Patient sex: F
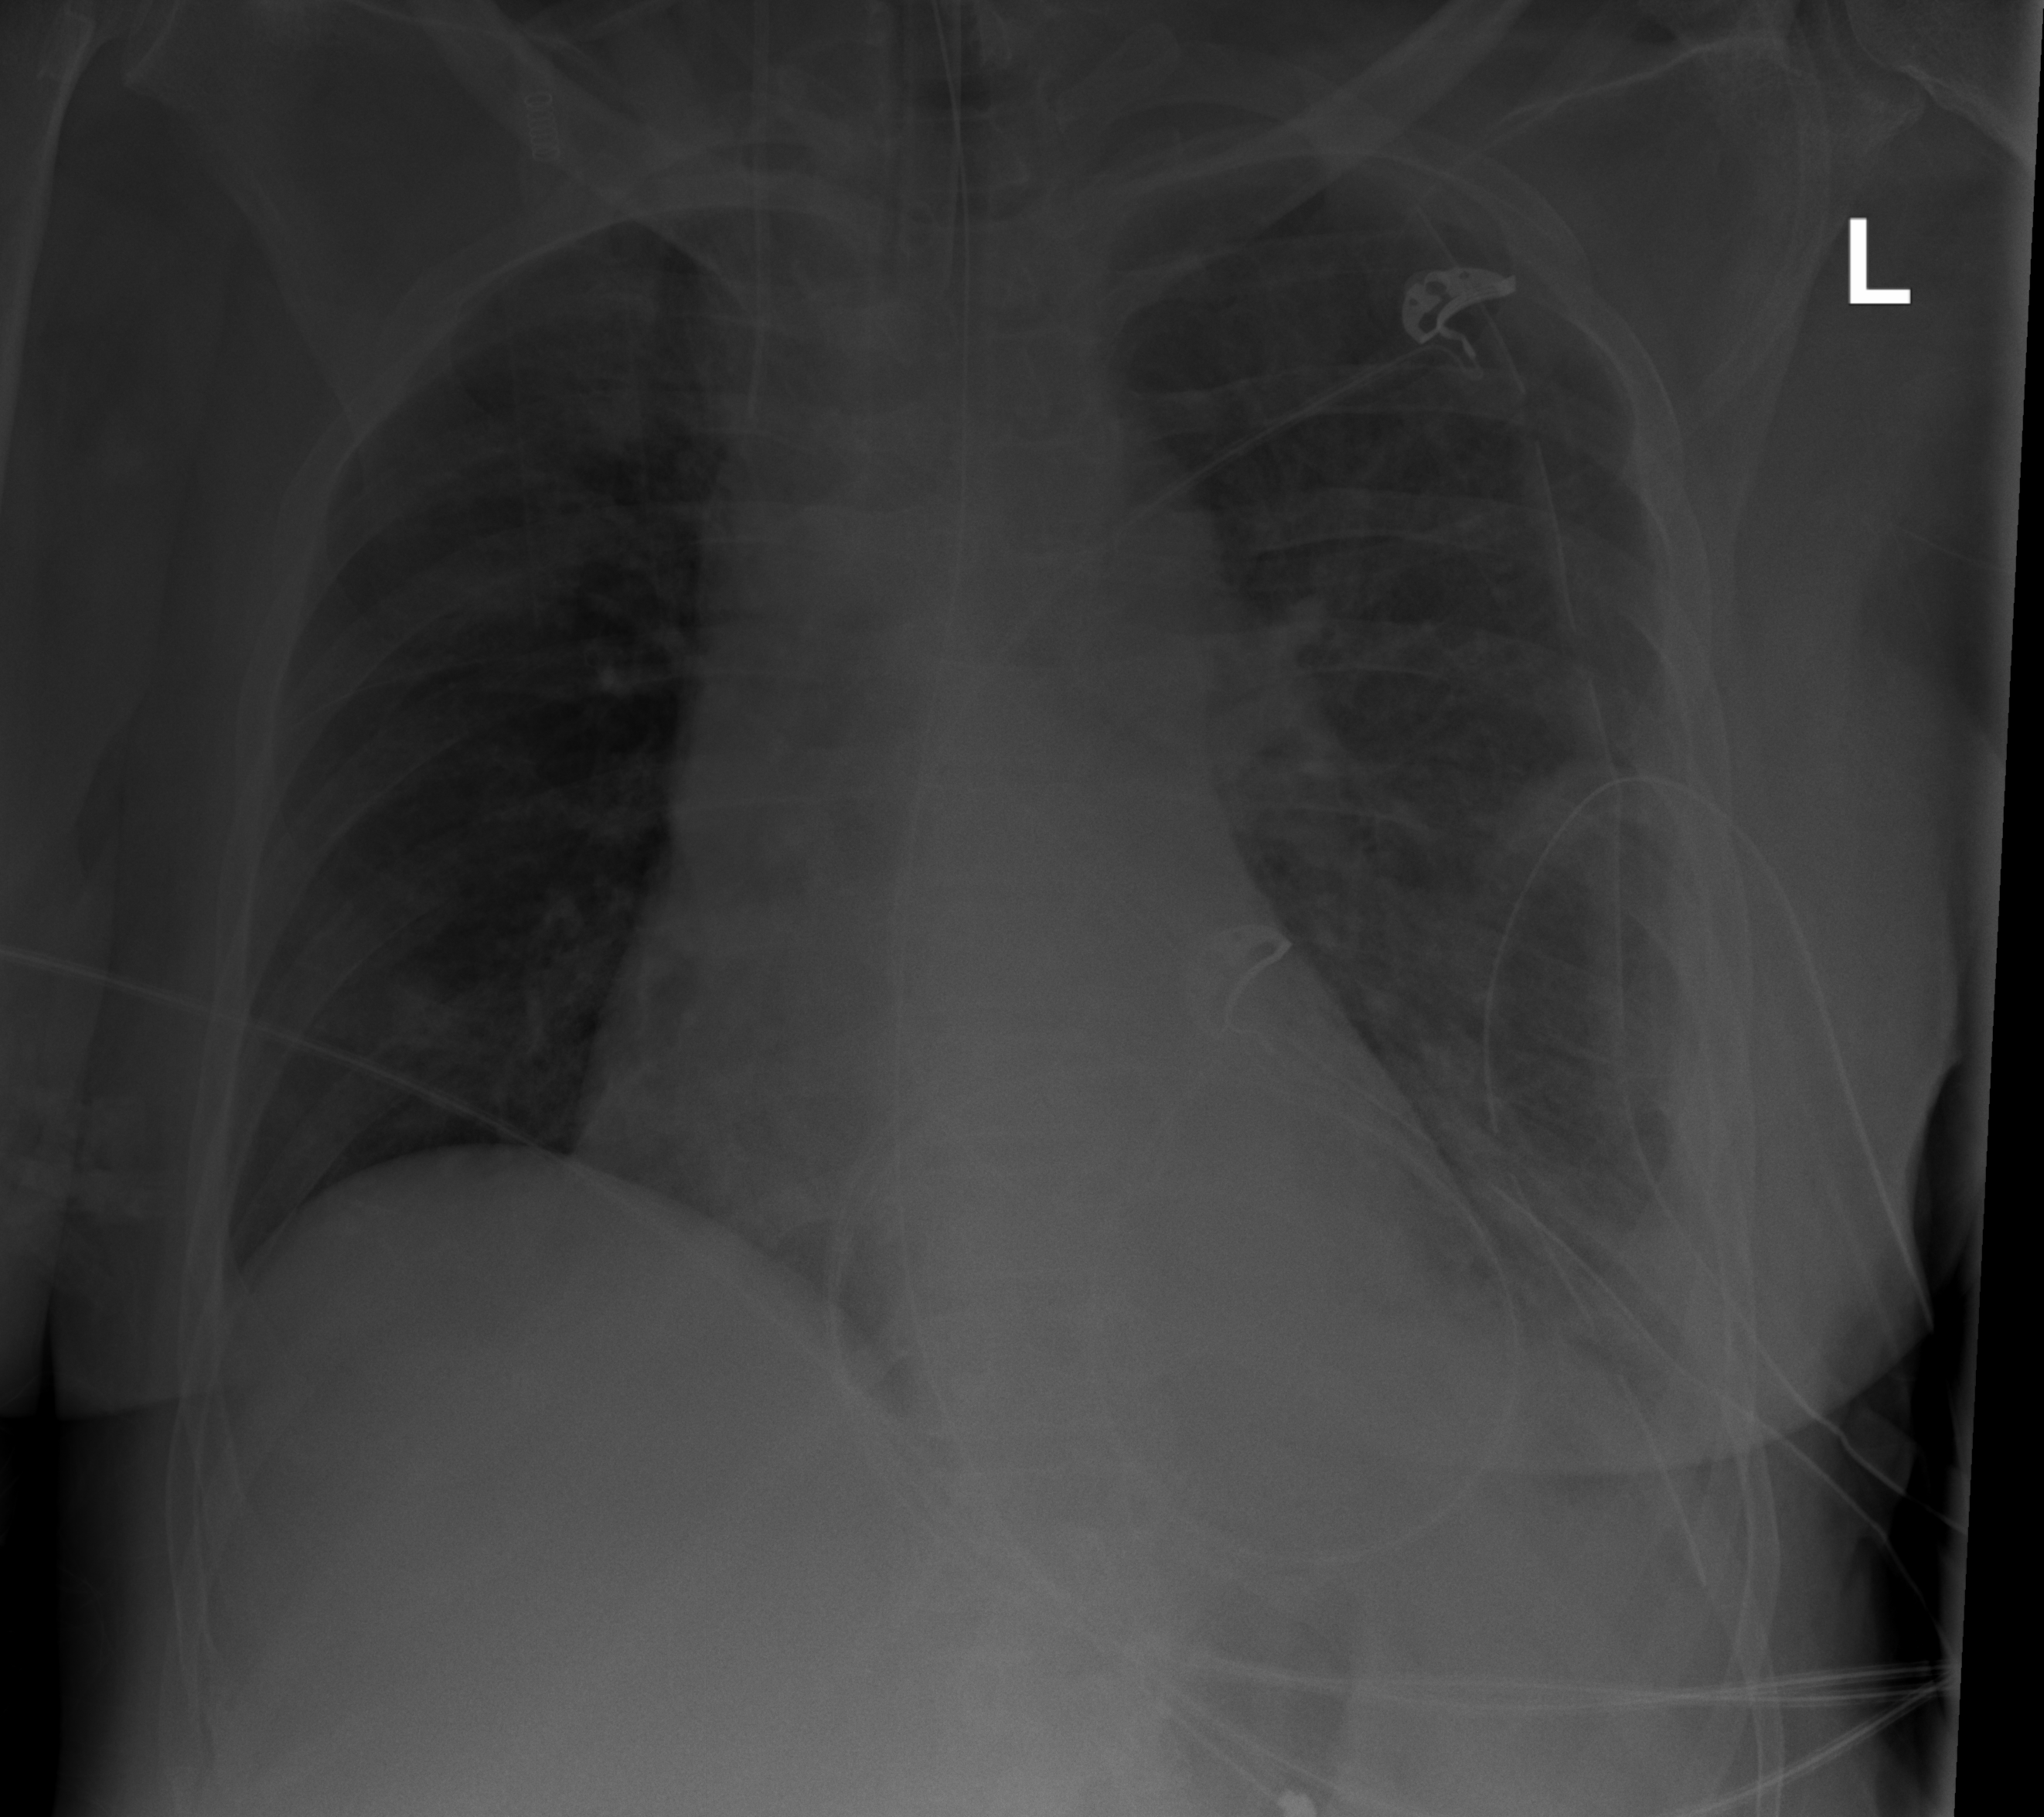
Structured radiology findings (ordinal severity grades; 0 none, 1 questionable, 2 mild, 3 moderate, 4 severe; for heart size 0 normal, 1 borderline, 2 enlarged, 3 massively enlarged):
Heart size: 1
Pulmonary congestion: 0
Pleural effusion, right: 0
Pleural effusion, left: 2
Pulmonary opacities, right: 0
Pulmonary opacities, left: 3
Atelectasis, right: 2
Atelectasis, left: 3